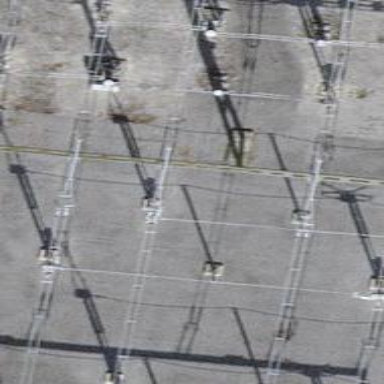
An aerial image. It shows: Insulator used in power equipment.